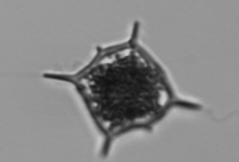
Label: Dictyocha